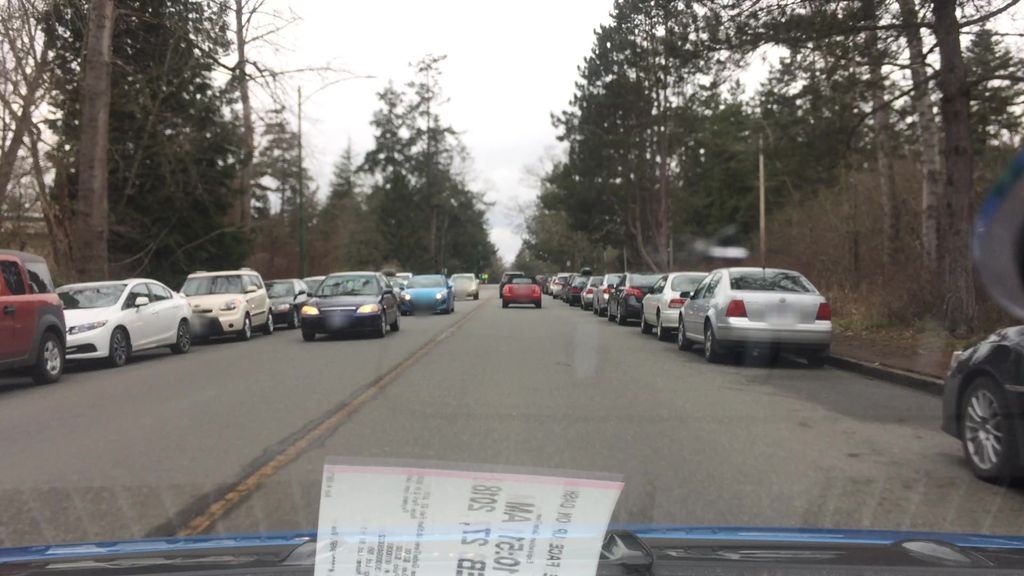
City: victoria